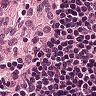
Metastatic tissue present: no